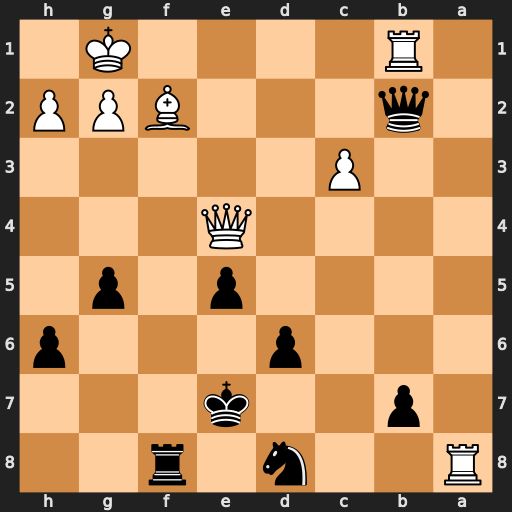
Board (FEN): R2n1r2/1p2k3/3p3p/4p1p1/4Q3/2P5/1q3BPP/1R4K1
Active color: b
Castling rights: -
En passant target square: -
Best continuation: Qxf2+ Kh1 Qf1+ Rxf1 Rxf1#